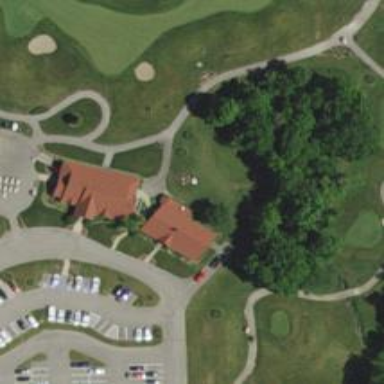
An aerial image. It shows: Path for both roads and golfers.